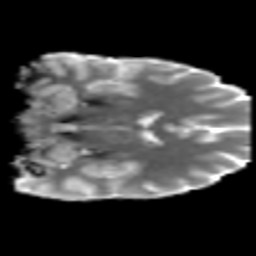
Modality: MD
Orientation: coronal
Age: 33
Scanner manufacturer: philips
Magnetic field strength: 3 T
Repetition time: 8.6 s
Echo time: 0.127 s